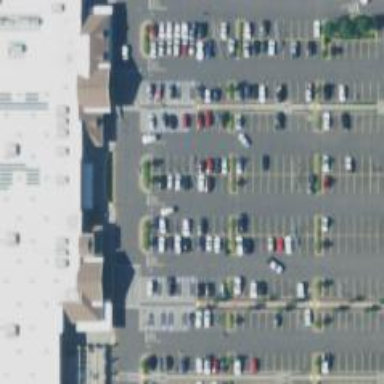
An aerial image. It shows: Trolley bay.